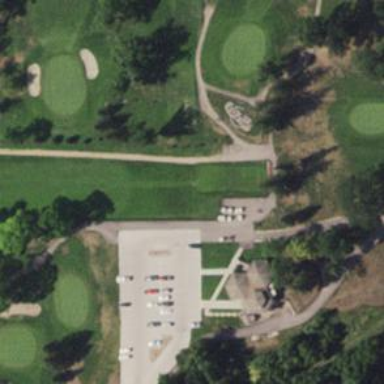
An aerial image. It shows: Service road used as golf cart path.